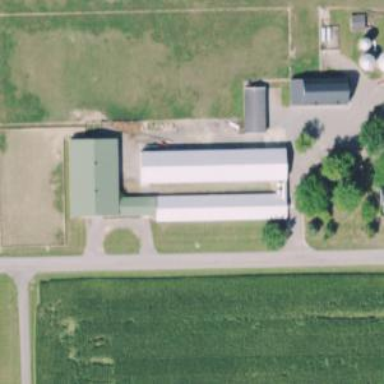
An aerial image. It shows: Farmyard area.